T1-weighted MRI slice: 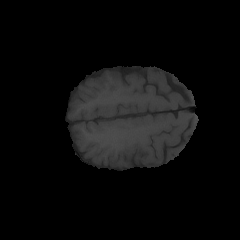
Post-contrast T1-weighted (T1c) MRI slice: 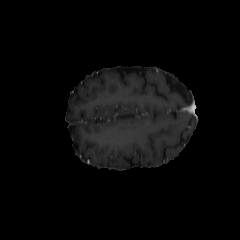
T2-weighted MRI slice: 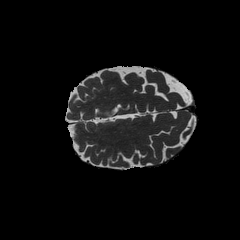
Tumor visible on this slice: no